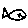
Label: fish